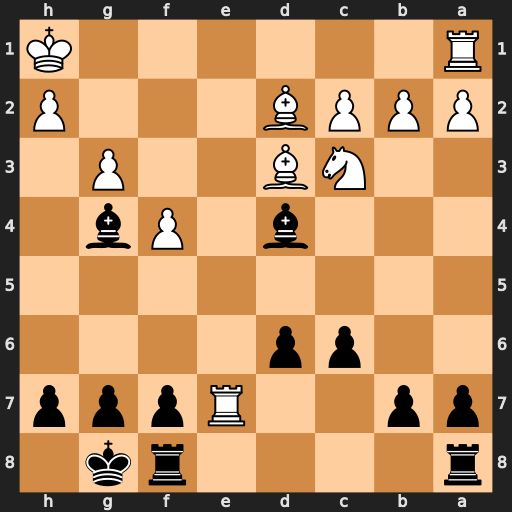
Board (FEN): r4rk1/pp2Rppp/2pp4/8/3b1Pb1/2NB2P1/PPPB3P/R6K
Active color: b
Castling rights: -
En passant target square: -
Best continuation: Bf3#